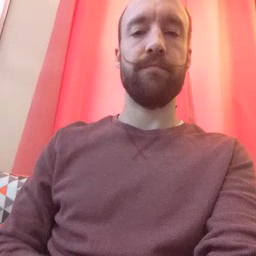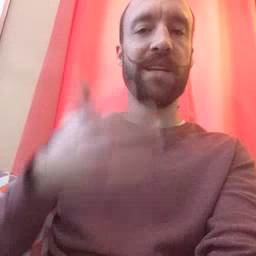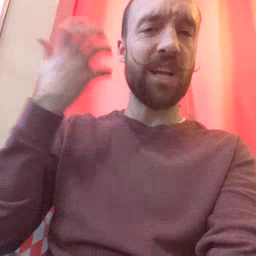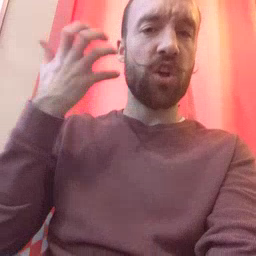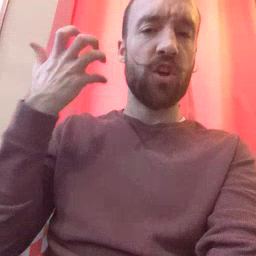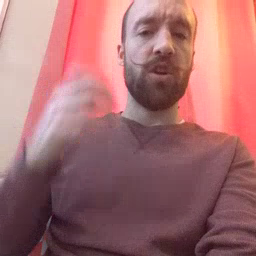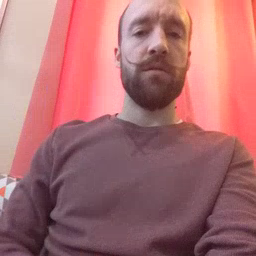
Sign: tiger